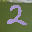
Label: 2